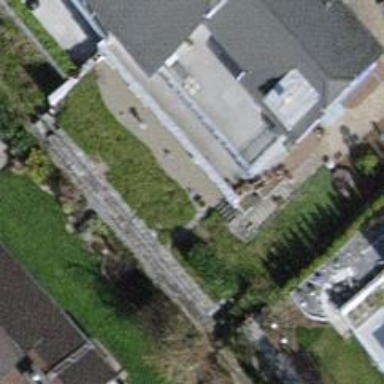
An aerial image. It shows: Terrace building.